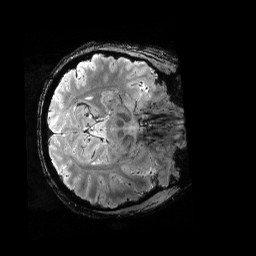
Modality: T2starw
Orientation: axial
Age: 24
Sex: female
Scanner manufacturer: siemens
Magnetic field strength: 6.98 T
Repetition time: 4.91 s
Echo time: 0.016 s